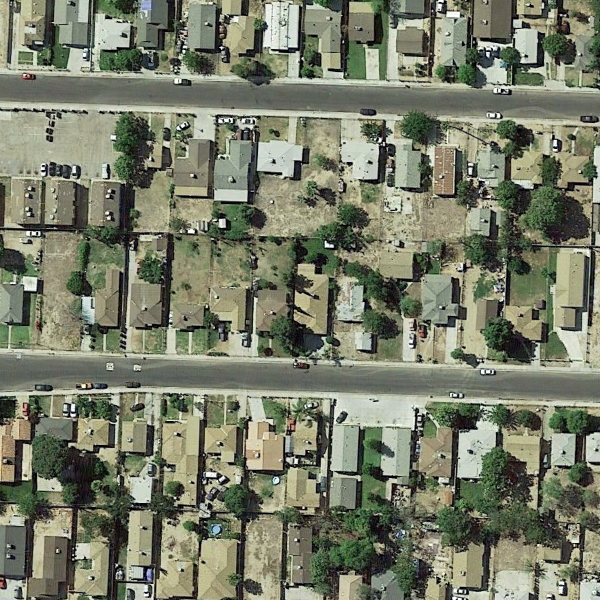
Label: DenseResidential